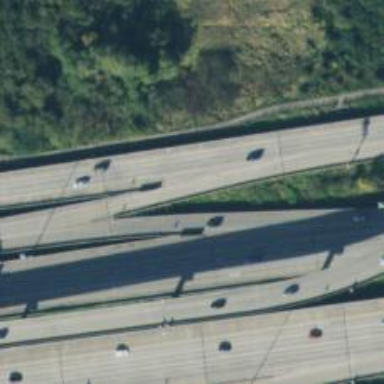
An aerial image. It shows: Motorway link bridge.